Field crop: maize
Growth stage: 2
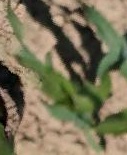
Species: maize